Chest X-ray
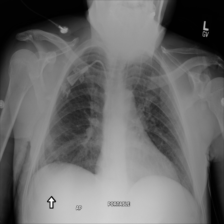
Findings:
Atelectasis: negative
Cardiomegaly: negative
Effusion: negative
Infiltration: negative
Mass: negative
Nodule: negative
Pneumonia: negative
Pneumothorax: negative
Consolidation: positive
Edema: negative
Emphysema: negative
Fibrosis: negative
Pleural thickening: negative
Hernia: negative